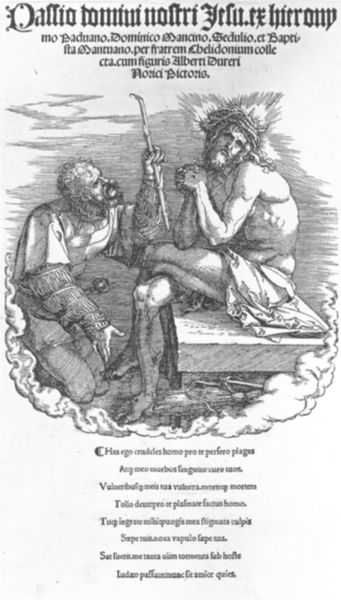
Titel: Christus im Elend
Künstler: Albrecht Dürer
Institution: Berlin, Staatliche Museen - Preußischer Kulturbesitz
Schlagwörter: gott, himmel, mann, weiß, wolken, sitzen, grau, schwarz, tuch, wolke, bart, gesicht, sockel, bild, rauch, engel, schrift, stab, grafik, graphik, lanze, muskeln, platte, podest, lendentuch, spott, buch, strahlen, druck, radierung, stich, titel, seite, text, knien, soldat, titelblatt, beten, gebet, salbung, ritter, buchseite, römer, schein, verschränkt, heiligenschein, christus, grab, jesus, kreuzigung, stigma, stigmata, wundmale, leiden, gedicht, bettler, heiliger, dürer, heilig, kupferstich, dornenkrone, salben, latein, übereinander, zeichnug, hieronymus, marter, grabplatte, schmerzensmann, kreuzweg, imago, übereinander geschlagen, spotten